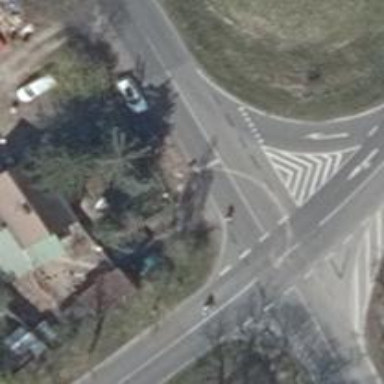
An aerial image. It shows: Stop road.